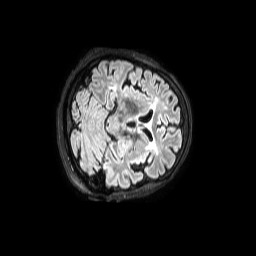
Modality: FLAIR
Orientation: axial
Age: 54
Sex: female
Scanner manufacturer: philips
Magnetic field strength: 3 T
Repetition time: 4.8 s
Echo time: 0.3094 s